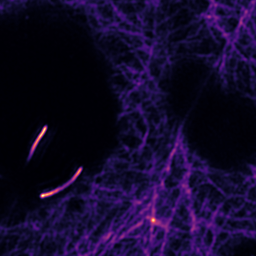
Label: Super-resolution F-actin image